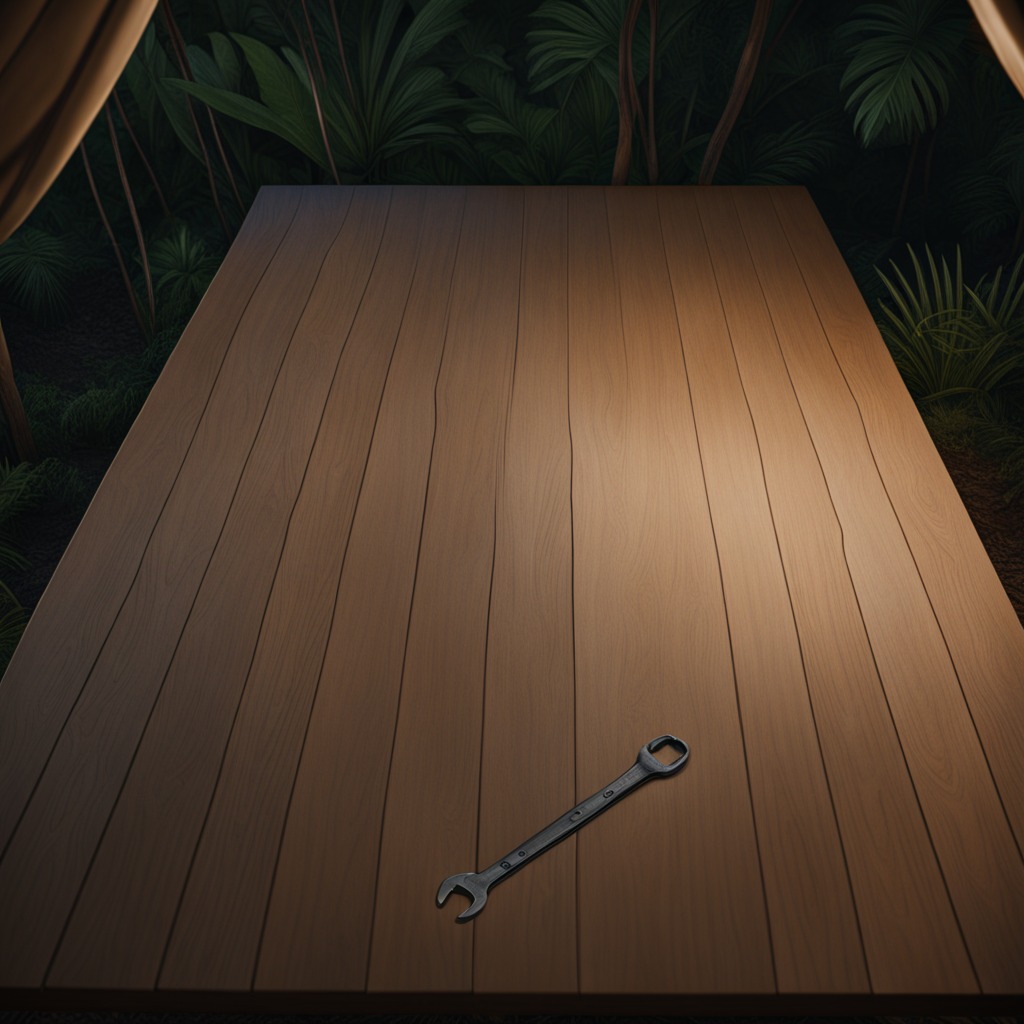
An wrench is lying on a wooden table inside a jungle field workshop tent at night.